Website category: university
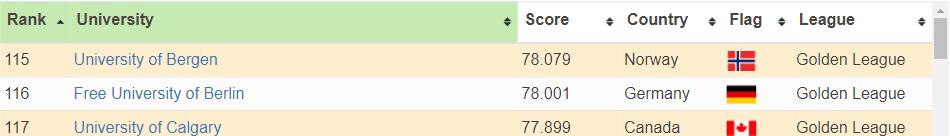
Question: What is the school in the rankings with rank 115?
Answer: University of Bergen

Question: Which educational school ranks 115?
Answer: University of Bergen

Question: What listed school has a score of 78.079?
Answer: University of Bergen

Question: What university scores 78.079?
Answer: University of Bergen

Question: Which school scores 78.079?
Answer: University of Bergen

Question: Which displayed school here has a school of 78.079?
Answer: University of Bergen

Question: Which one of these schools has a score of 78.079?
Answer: University of Bergen

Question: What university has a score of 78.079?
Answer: University of Bergen

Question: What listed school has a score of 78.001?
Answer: Free University of Berlin

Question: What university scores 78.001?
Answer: Free University of Berlin

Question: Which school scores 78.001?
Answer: Free University of Berlin

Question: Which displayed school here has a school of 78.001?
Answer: Free University of Berlin

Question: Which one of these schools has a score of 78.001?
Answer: Free University of Berlin

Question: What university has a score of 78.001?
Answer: Free University of Berlin

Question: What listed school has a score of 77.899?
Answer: University of Calgary

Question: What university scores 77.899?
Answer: University of Calgary

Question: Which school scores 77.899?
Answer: University of Calgary

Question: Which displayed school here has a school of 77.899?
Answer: University of Calgary

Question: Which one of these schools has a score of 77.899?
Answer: University of Calgary

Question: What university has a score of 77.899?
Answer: University of Calgary

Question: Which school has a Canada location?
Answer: University of Calgary

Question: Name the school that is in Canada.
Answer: University of Calgary

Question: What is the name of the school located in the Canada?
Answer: University of Calgary

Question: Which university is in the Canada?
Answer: University of Calgary

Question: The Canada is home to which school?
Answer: University of Calgary

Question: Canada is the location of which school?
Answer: University of Calgary

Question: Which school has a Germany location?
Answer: Free University of Berlin

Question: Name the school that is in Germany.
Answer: Free University of Berlin

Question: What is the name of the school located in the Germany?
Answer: Free University of Berlin

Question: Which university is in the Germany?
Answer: Free University of Berlin

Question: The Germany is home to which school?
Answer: Free University of Berlin

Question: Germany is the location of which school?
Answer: Free University of Berlin

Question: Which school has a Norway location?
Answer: University of Bergen

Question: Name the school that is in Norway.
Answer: University of Bergen

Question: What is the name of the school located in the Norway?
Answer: University of Bergen

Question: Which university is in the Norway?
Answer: University of Bergen

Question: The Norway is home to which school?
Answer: University of Bergen

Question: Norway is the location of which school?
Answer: University of Bergen